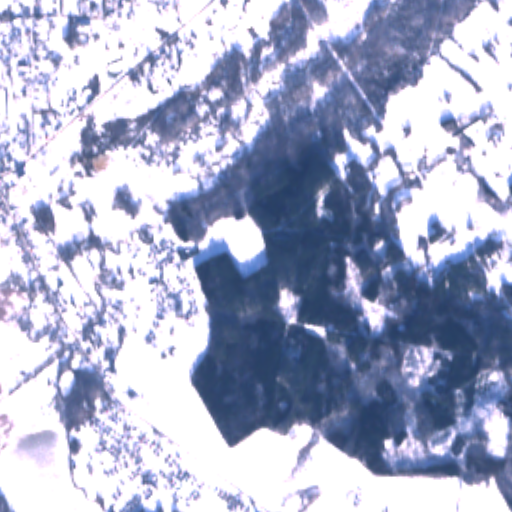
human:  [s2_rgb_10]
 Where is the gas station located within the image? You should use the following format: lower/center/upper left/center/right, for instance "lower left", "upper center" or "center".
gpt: The gas station is located in the upper center of the image.
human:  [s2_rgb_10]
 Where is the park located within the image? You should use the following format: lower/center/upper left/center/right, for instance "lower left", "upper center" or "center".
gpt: The park is located in the upper left of the image.
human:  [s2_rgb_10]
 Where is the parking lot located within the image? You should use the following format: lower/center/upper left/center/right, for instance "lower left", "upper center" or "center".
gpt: The parking lot is located in the upper left of the image.
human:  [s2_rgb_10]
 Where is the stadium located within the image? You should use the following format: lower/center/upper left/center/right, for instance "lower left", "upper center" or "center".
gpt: The stadium is located in the upper left of the image.
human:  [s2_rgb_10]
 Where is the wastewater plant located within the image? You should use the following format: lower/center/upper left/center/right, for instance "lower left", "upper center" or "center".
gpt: The wastewater plant is located in the upper center of the image.
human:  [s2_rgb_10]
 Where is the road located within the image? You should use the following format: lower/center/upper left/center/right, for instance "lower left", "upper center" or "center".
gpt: There is no road in the image.